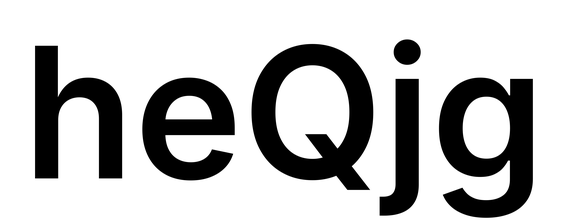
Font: Inter_SemiBold